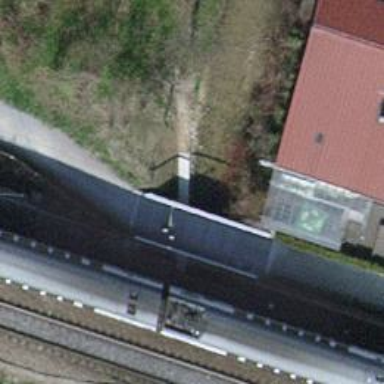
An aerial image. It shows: There is tunnel.